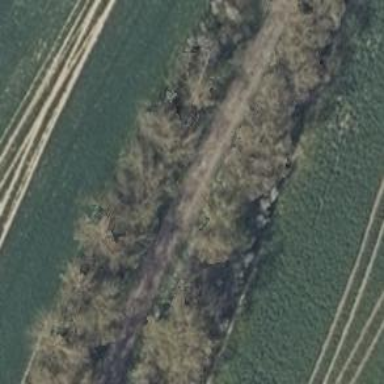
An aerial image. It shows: Row of deciduous broadleaved trees.